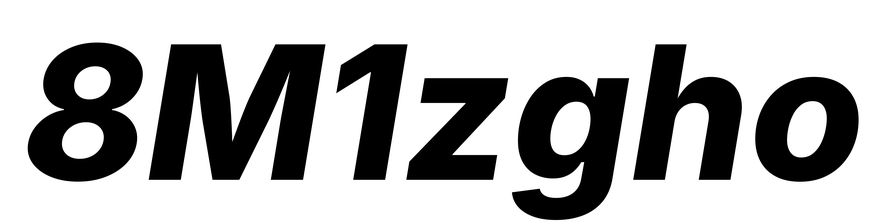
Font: Inter-Italic_ExtraBold_Italic